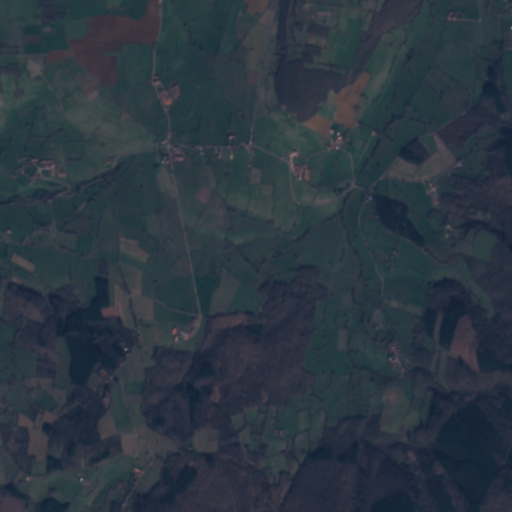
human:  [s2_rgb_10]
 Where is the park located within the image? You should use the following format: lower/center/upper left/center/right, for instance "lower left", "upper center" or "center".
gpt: The park is located in the upper center of the image.
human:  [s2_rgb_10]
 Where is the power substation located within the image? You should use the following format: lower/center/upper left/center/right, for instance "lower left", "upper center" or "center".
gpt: The power substation is located in the upper left of the image.
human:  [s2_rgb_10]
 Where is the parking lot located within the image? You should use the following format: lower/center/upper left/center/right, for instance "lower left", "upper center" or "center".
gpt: There is no parking lot in the image.